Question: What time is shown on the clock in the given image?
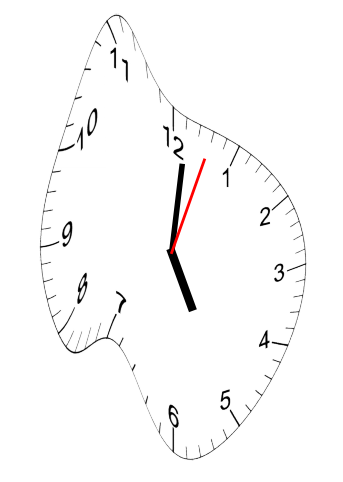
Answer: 05:01:03